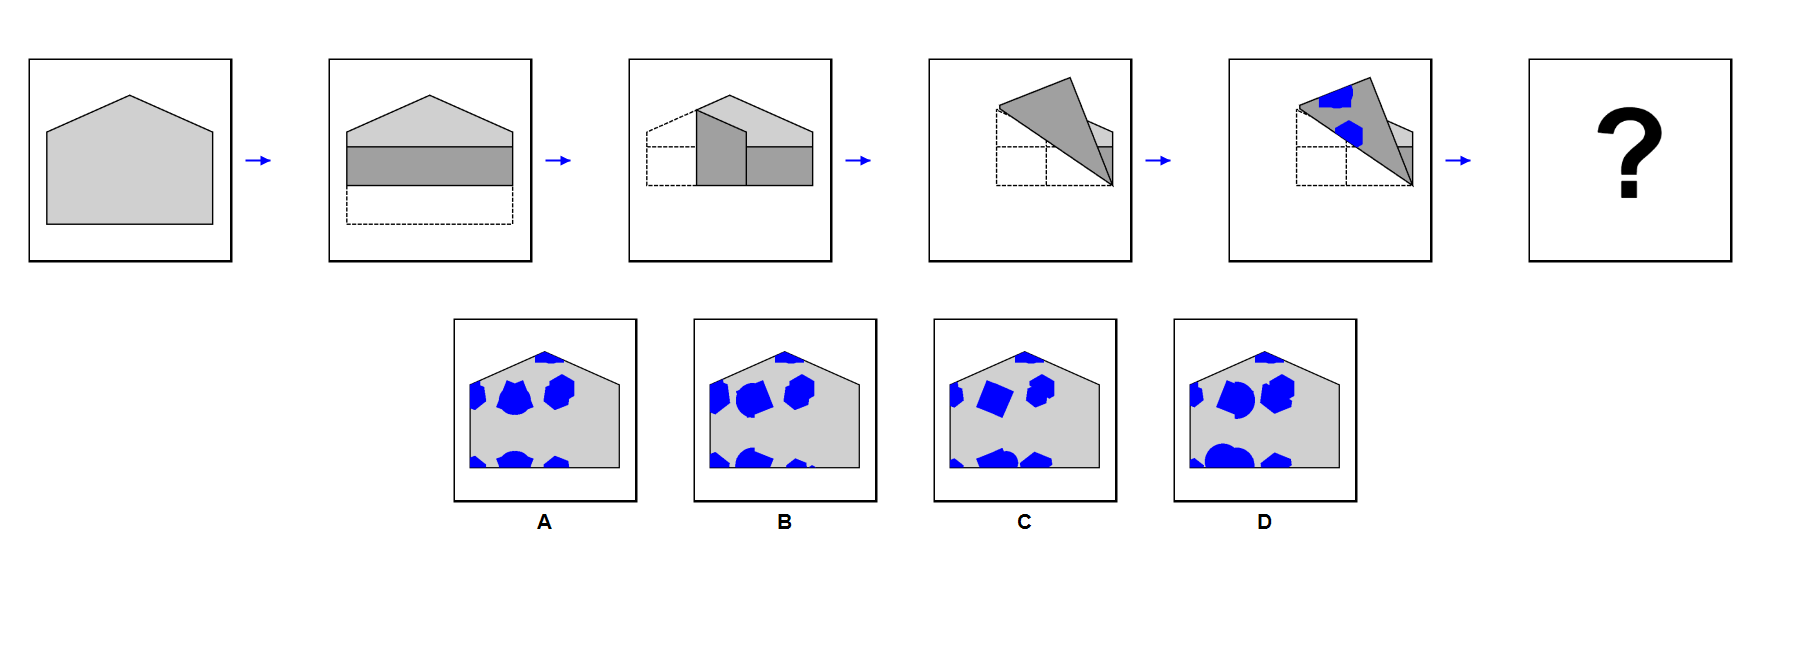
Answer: A